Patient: sex M, age 72
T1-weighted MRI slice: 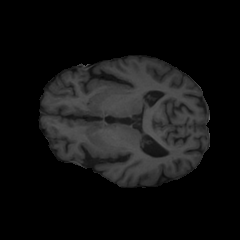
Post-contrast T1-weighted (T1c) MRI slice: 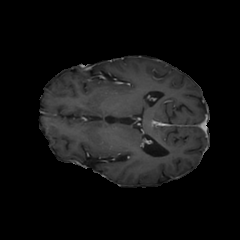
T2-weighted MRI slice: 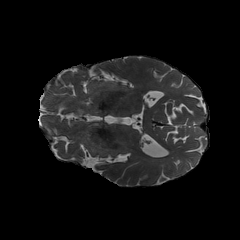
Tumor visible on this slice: no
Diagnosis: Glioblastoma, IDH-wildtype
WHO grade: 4